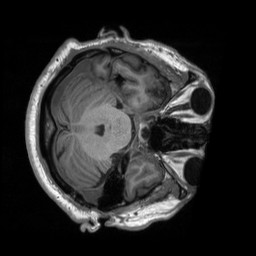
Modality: T1w
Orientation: axial
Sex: male
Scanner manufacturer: siemens
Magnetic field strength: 3 T
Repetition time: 2.3 s
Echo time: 0.00226 s